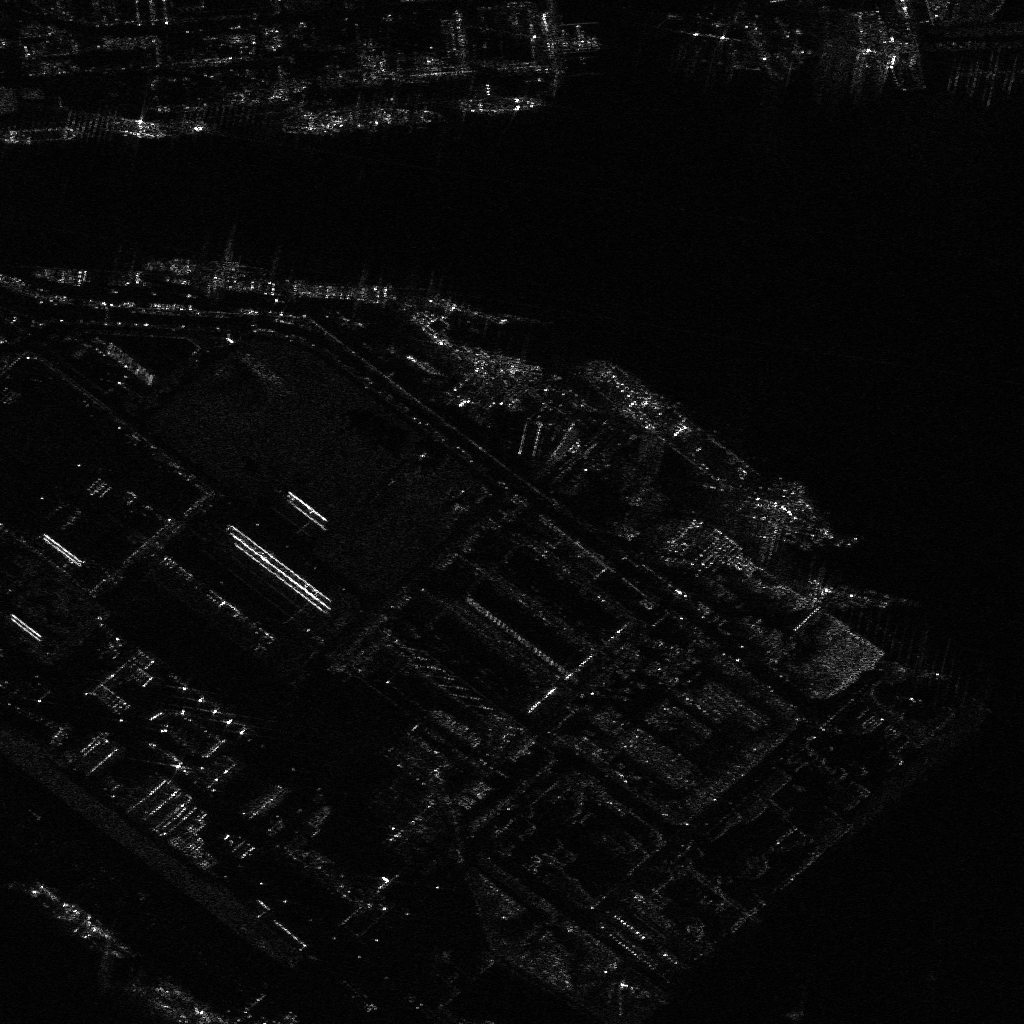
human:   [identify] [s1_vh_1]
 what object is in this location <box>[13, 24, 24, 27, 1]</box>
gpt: <ref>1 large container at the top left</ref>

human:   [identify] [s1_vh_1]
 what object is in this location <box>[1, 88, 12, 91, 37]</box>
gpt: <ref>1 large container at the bottom left</ref>

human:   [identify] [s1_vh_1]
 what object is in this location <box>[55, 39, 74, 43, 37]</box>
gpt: <ref>1 medium ore-oil at the center</ref>